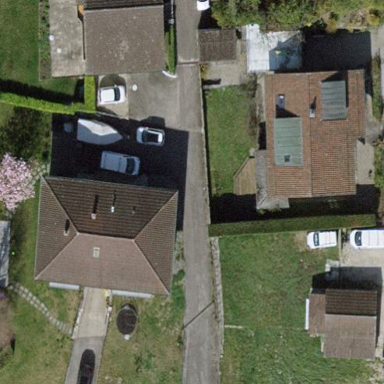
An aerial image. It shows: House with pyramidal roof shape.